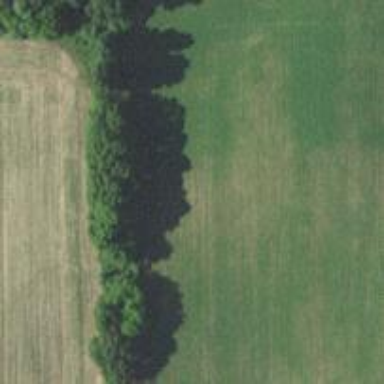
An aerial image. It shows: Row of trees in natural setting.